The image is an STFT spectrogram (time versus frequency) of a rolling-element bearing's vibration signal. Diagnose the bearing from this image, choosing from: normal, inner_race, outer_race, ball.
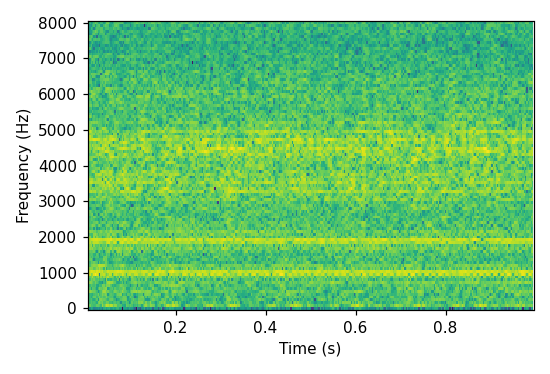
Answer: outer_race